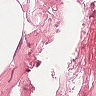
Metastatic tissue present: no